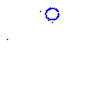
Particle: proton